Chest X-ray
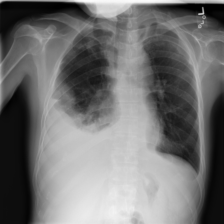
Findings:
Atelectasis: negative
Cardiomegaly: negative
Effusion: positive
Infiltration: negative
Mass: negative
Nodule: negative
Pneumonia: negative
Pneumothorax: negative
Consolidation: negative
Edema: negative
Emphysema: negative
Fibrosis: negative
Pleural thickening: negative
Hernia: negative